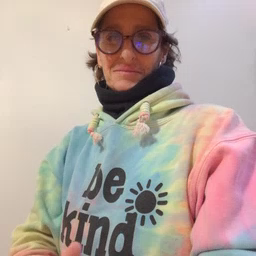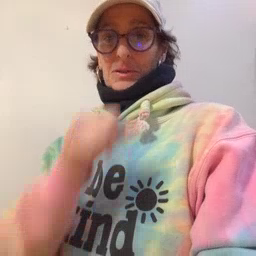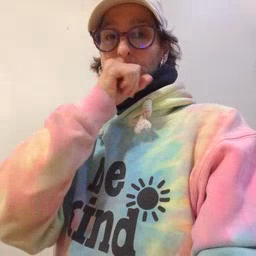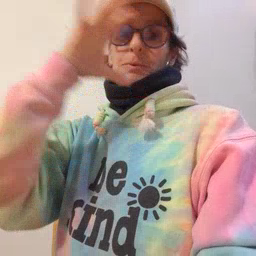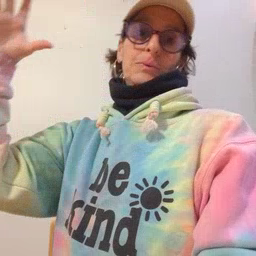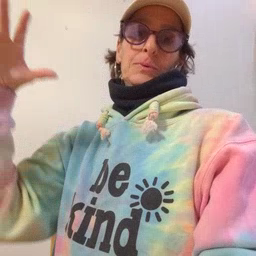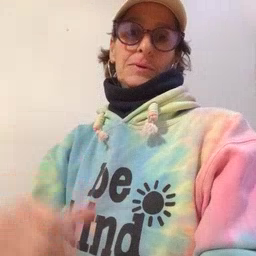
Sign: balloon